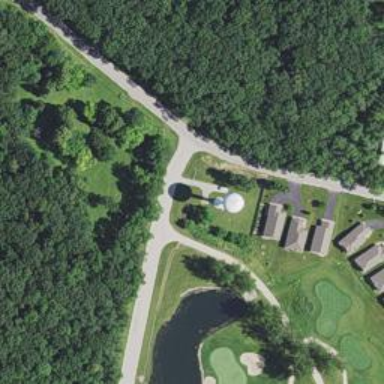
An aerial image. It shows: Water tower that is man-made.